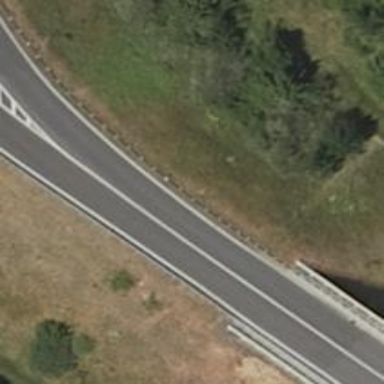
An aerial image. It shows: Trunk link highway.